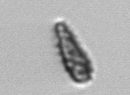
Label: Pseudochattonella_farcimen